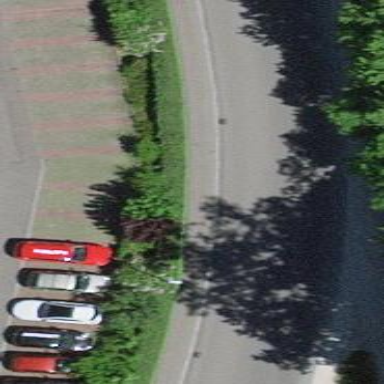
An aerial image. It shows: Street side parking area.